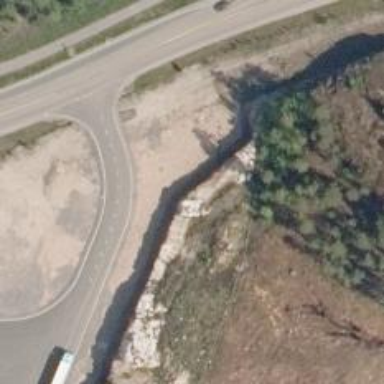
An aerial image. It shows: Cliff in nature.